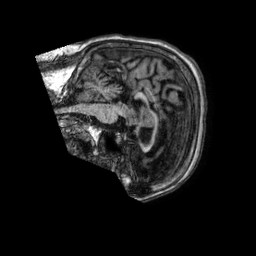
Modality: T1w
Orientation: sagittal
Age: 69
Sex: female
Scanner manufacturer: philips
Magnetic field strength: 1.5 T
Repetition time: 0.007054 s
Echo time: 0.003183 s